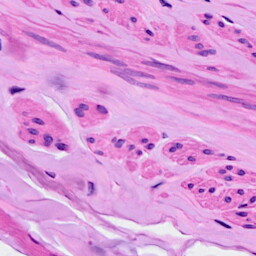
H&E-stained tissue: Ovarian